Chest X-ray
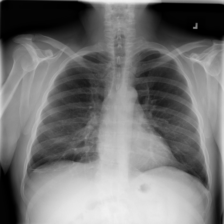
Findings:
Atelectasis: positive
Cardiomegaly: negative
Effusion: negative
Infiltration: negative
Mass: negative
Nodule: negative
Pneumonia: negative
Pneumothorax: negative
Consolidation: negative
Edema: negative
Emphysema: negative
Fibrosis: negative
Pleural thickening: negative
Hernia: negative